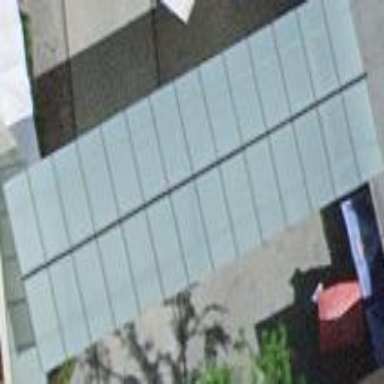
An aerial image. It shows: The roof of the building is flat and made of glass.